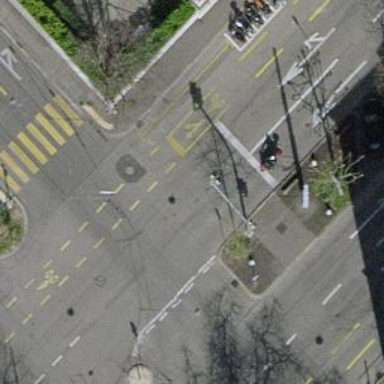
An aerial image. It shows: Road with traffic signals for signaling.